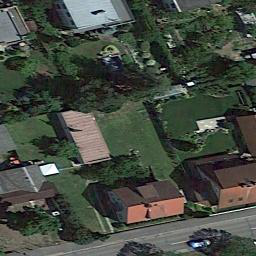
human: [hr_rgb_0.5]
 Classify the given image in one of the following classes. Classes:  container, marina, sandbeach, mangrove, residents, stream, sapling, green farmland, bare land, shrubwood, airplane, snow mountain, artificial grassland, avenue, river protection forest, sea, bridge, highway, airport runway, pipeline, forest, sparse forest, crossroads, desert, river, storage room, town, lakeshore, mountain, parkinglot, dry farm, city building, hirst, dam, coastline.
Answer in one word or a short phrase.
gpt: residents